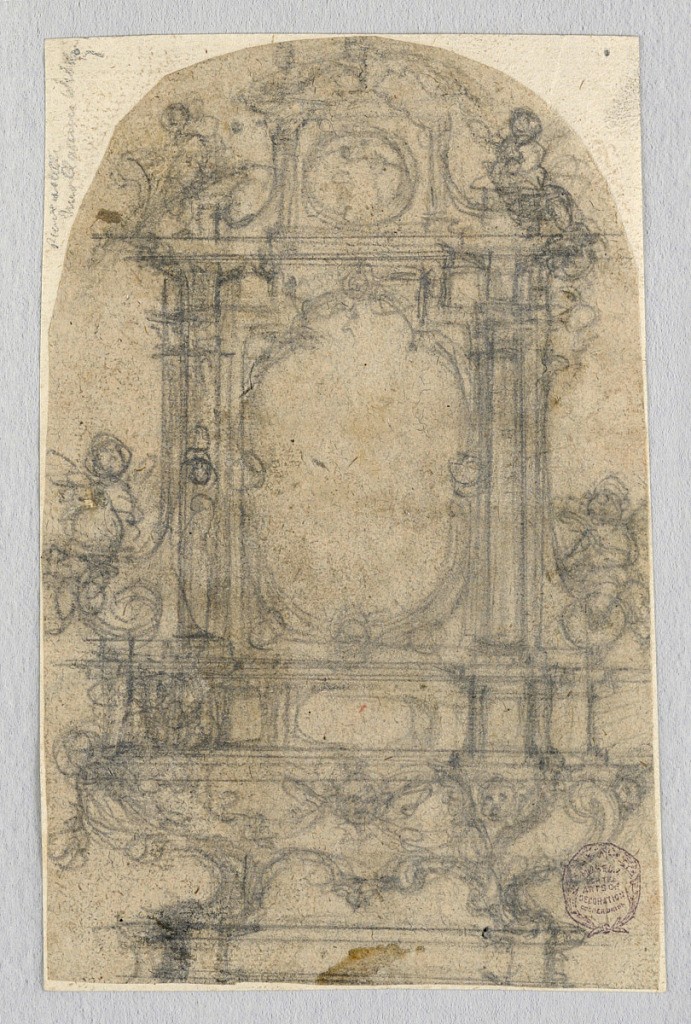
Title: Design for an Altar
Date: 1650–1700
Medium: Graphite on paper
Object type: Drawing
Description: Paper is curved at top. Design shows two lion's feet supporting a stepped base. The central niche is lobed and empty. Laterally are columns flanked by figure.